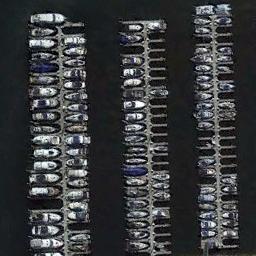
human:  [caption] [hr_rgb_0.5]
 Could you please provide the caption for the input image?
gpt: There are many ships in the harbor .

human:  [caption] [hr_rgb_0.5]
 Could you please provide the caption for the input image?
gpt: There are many yachts neatly arranged on the sea by the harbor, And there are many empty seats .

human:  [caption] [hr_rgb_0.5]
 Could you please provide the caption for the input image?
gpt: The harbor has lots of neatly docked boats and the color of the waters is dark green .

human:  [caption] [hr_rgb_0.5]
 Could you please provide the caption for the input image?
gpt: There are few stops in the harbor .

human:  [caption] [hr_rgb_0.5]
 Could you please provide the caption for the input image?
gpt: There are many ships docked neatly at the harbor .